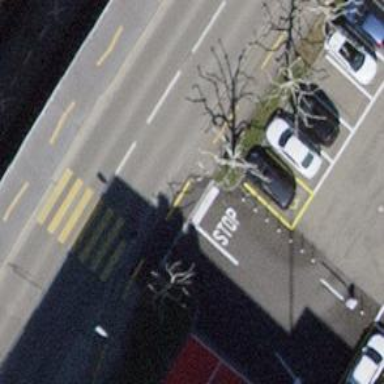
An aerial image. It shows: Road with stop sign.